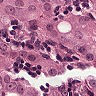
Metastatic tissue present: yes